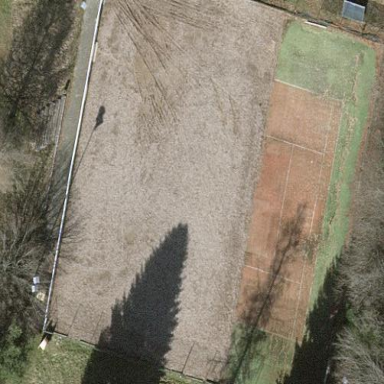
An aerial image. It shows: Tennis court on pitch designated for leisure land.